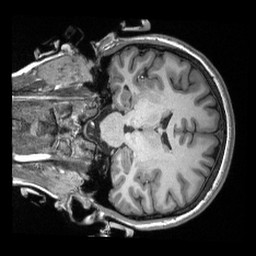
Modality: T1w
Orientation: coronal
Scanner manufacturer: siemens
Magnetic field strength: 3 T
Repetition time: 2.3 s
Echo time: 0.00308 s